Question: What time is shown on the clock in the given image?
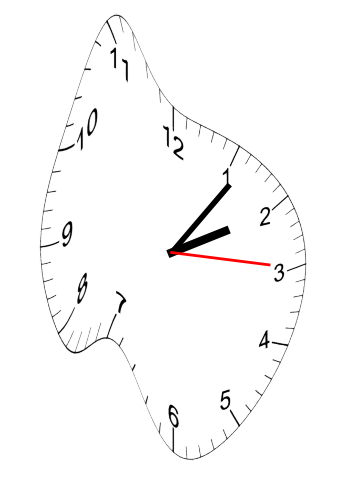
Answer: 02:06:15